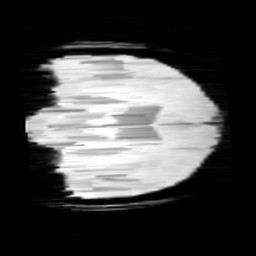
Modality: minIP
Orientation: coronal
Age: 13
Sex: female
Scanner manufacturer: siemens
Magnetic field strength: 3 T
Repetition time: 0.027 s
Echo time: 0.02 s